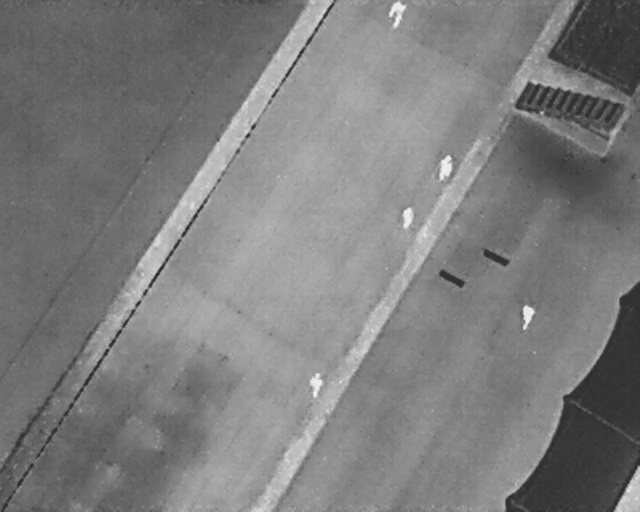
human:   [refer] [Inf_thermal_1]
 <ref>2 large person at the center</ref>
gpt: <box>[[67, 30, 71, 34, 13], [61, 40, 65, 43, 9]]</box>